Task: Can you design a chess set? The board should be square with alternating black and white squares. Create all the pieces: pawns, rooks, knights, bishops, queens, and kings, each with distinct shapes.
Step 2863:
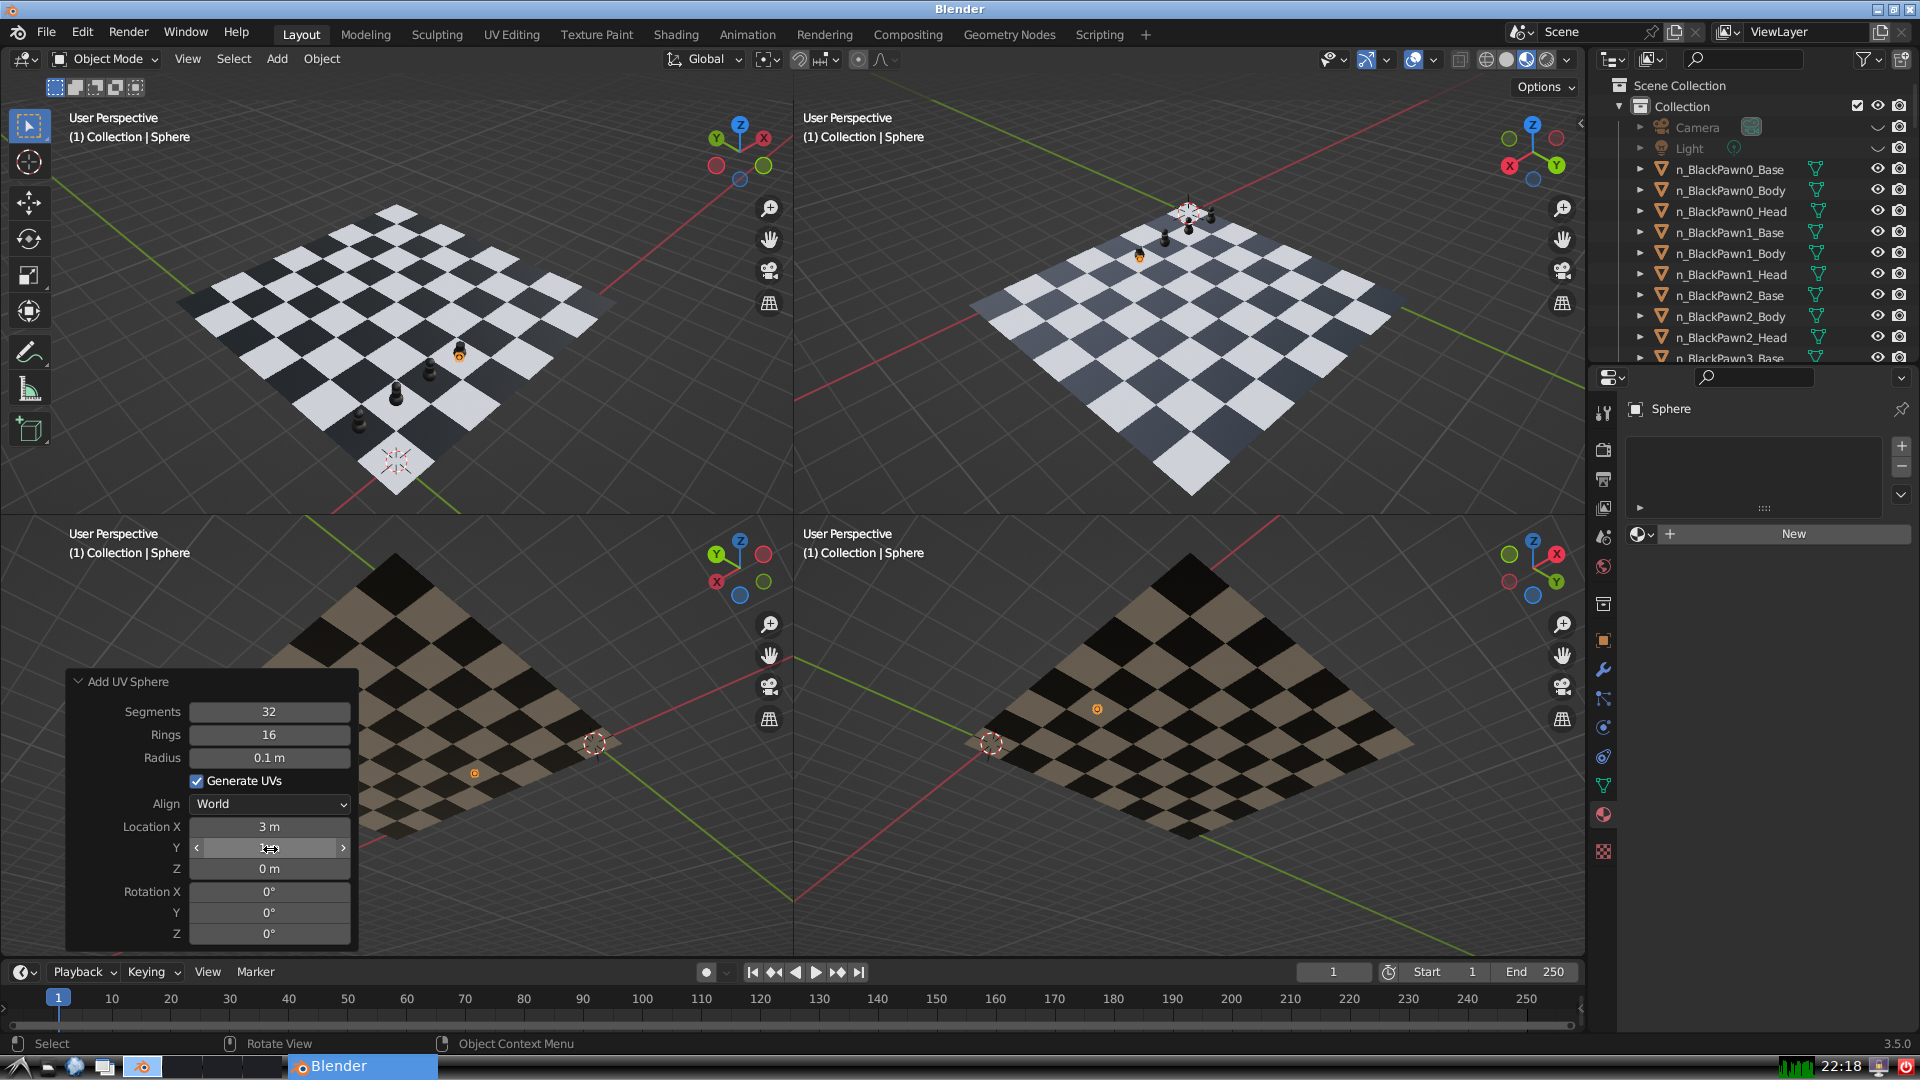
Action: {"mouse_move": [270, 867]}